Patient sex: F
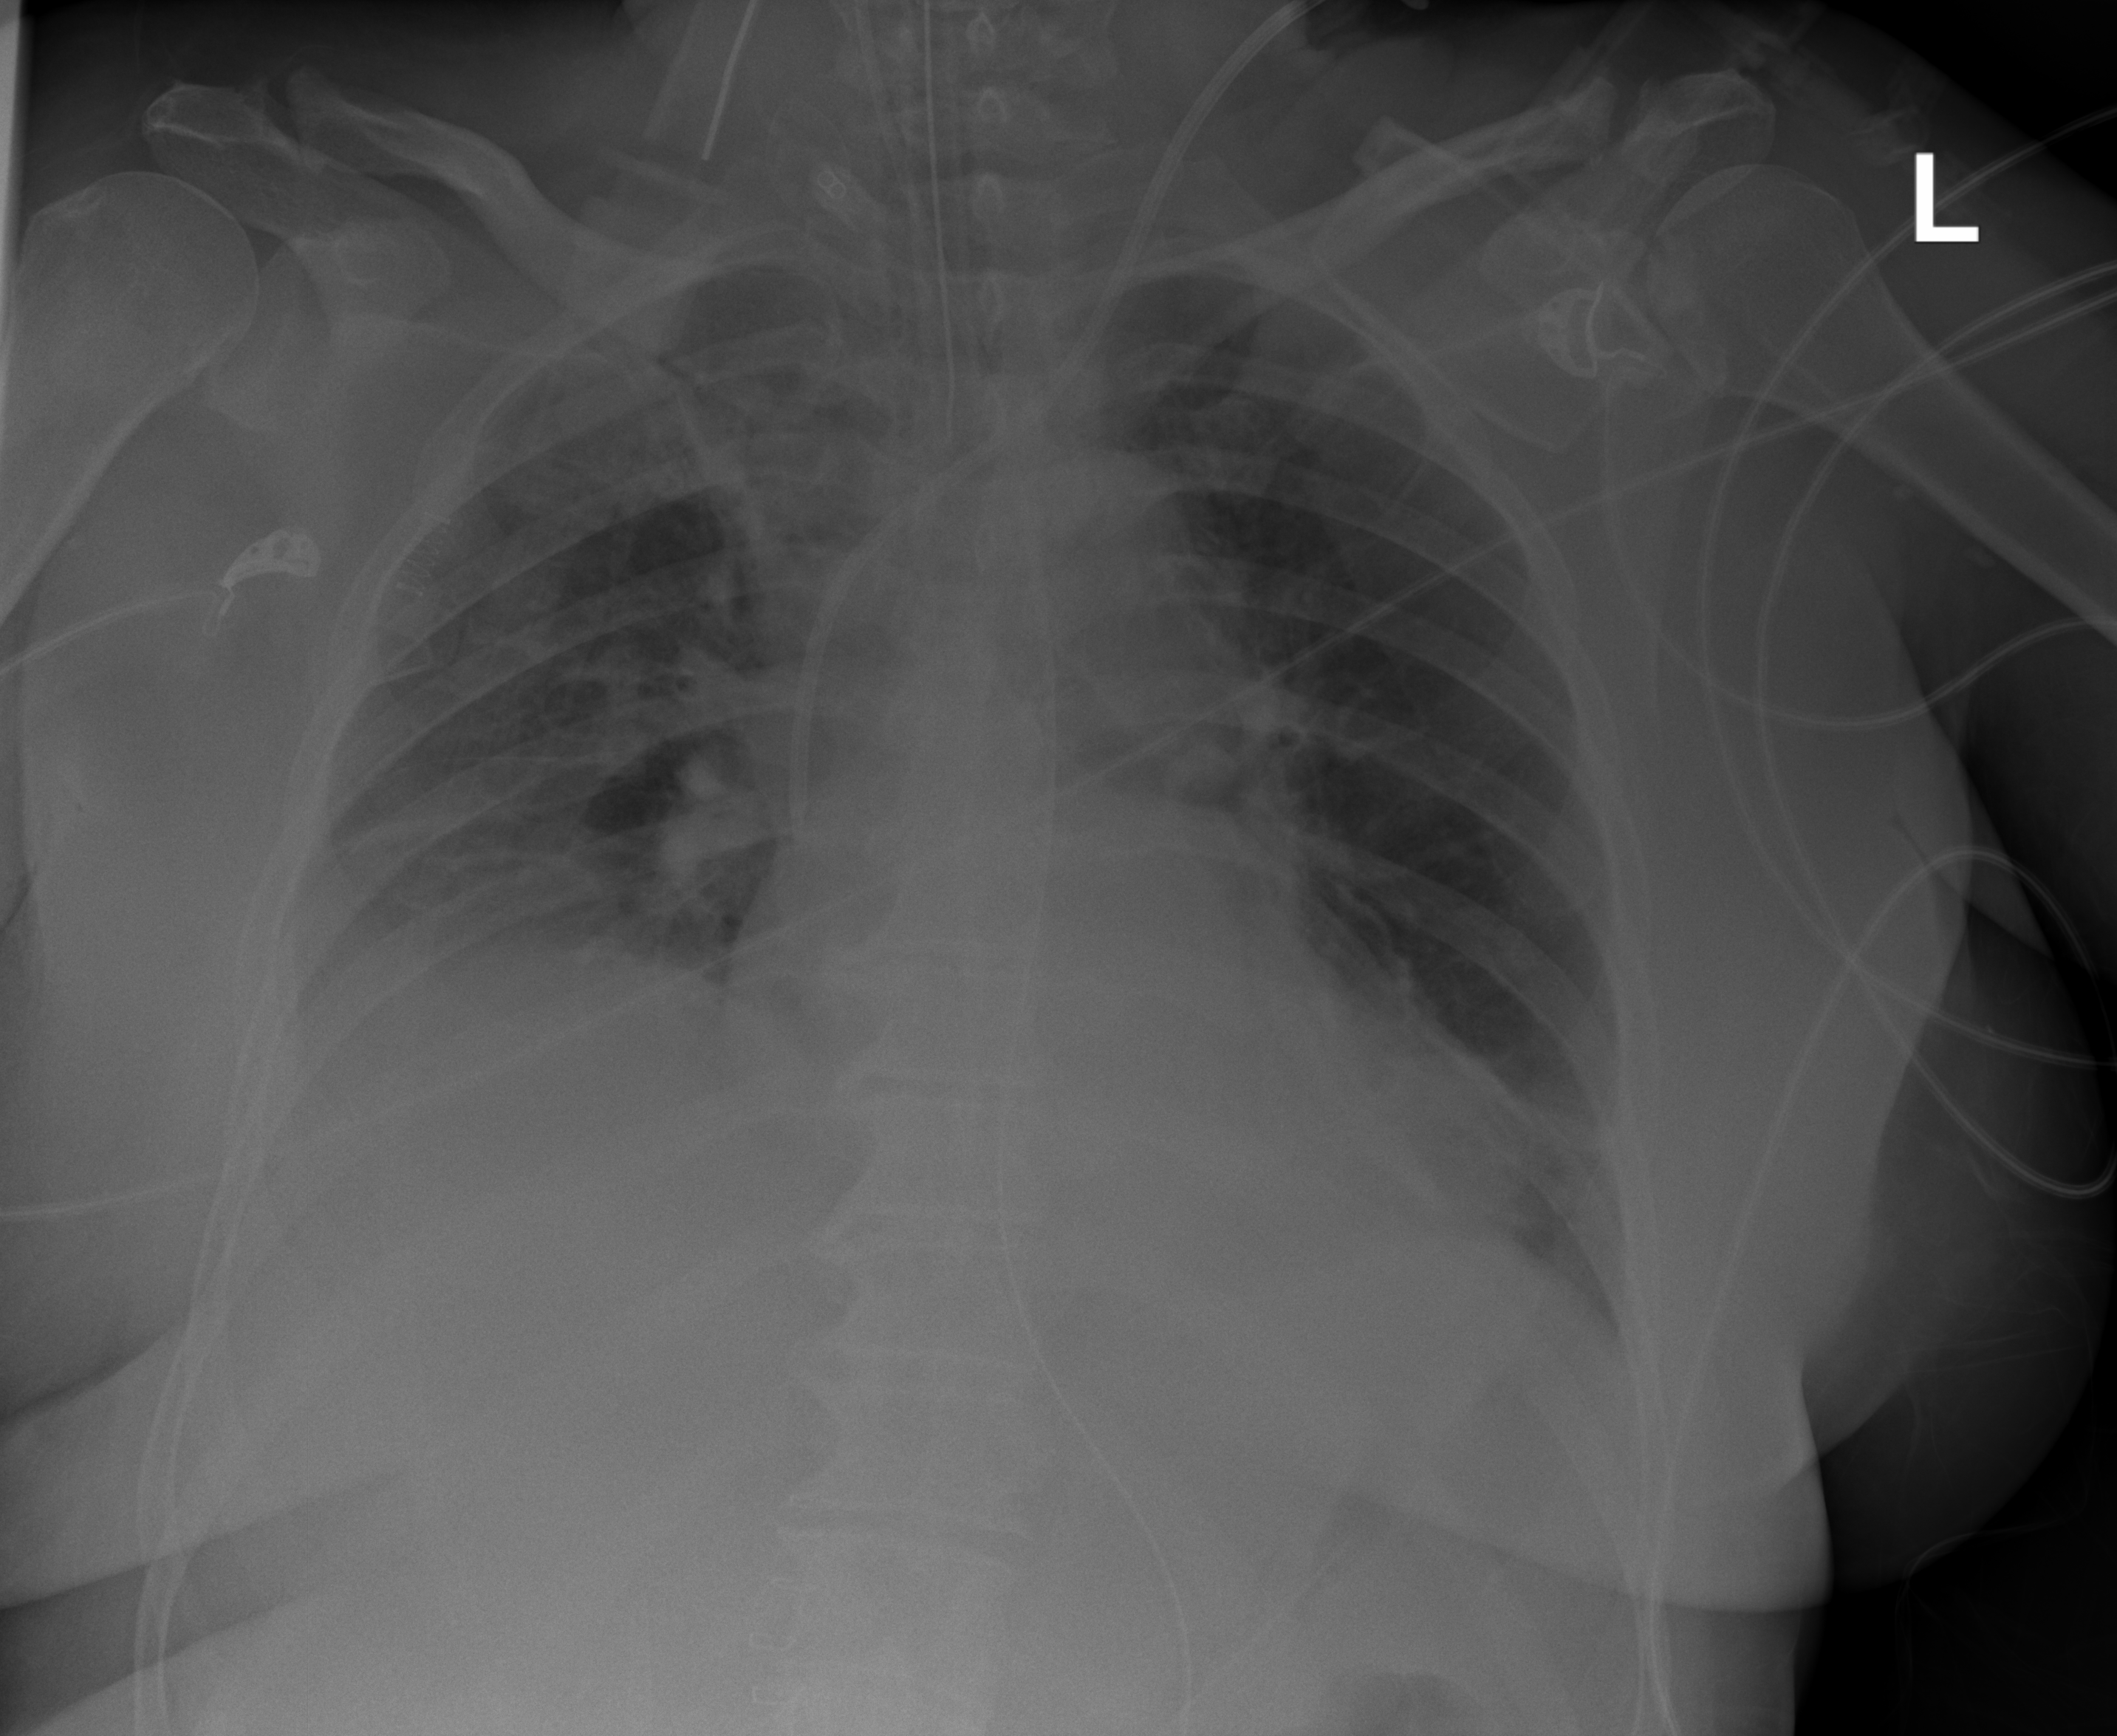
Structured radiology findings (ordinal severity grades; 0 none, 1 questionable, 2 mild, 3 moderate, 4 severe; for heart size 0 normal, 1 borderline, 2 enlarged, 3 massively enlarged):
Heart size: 0
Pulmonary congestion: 0
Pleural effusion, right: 2
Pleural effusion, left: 0
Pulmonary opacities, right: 3
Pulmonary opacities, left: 0
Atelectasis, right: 2
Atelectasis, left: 2